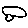
Label: car